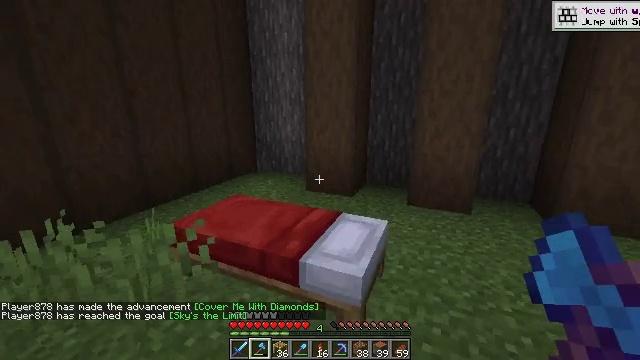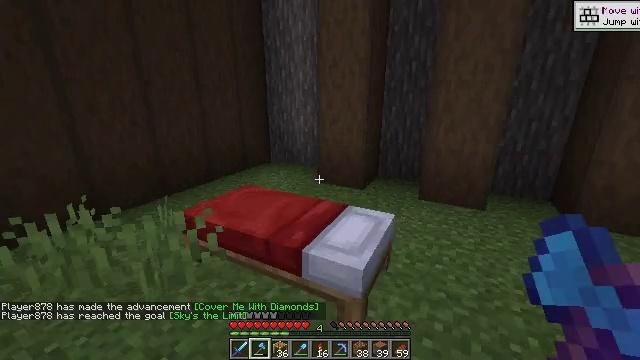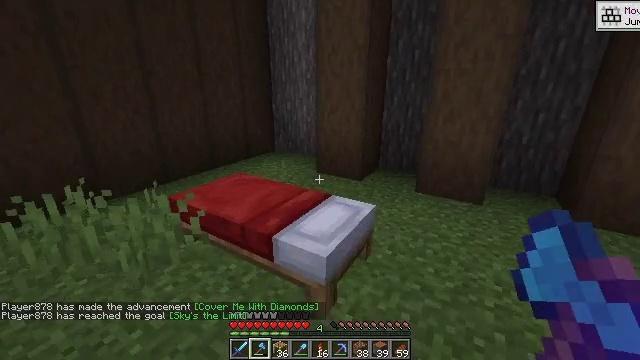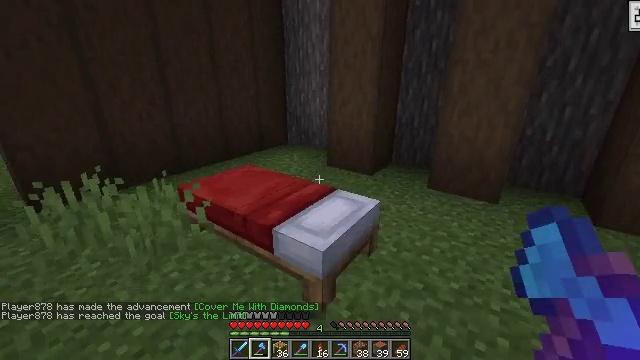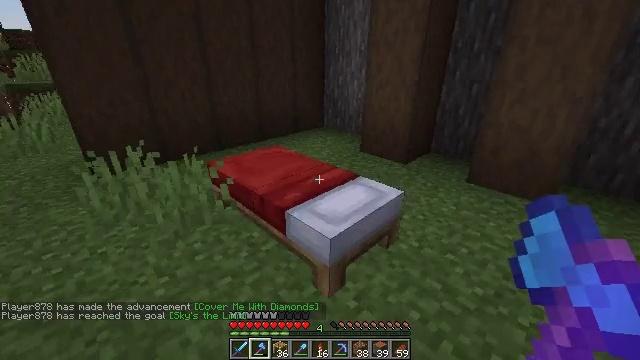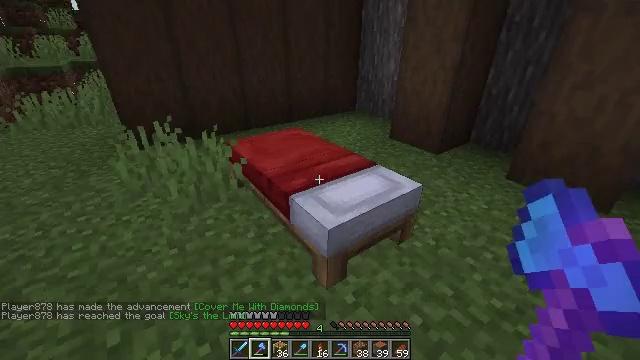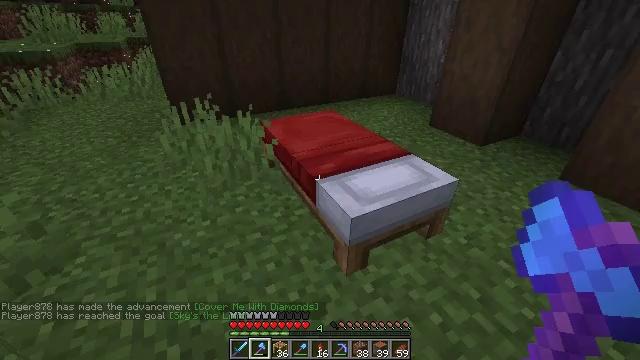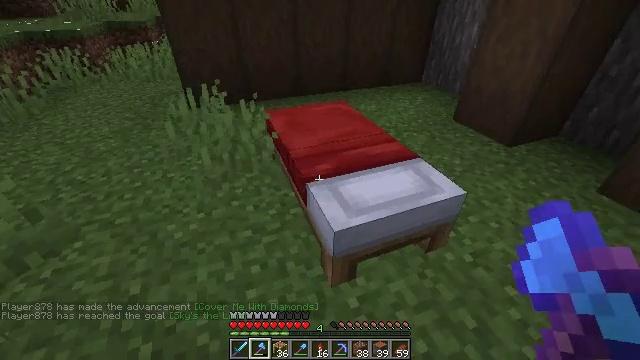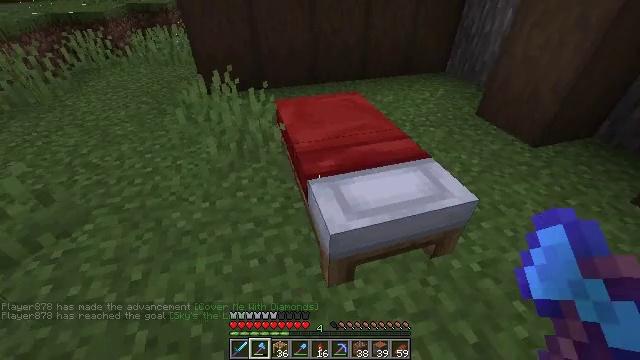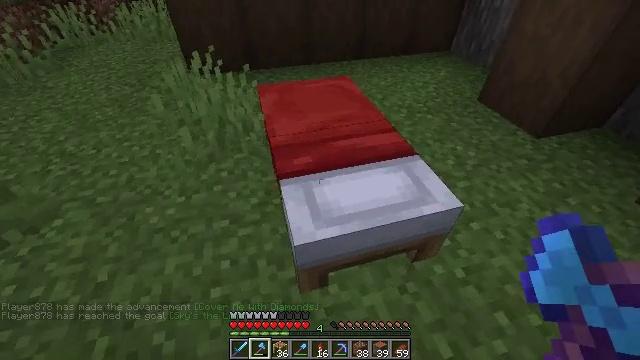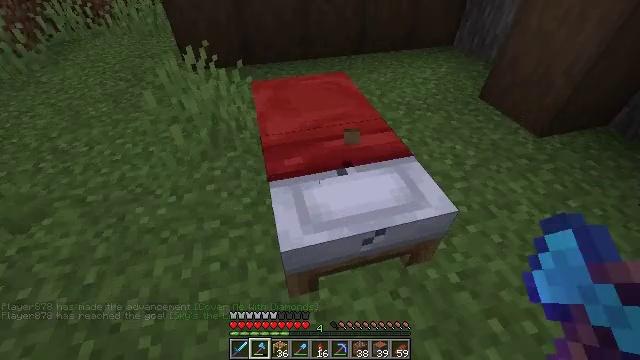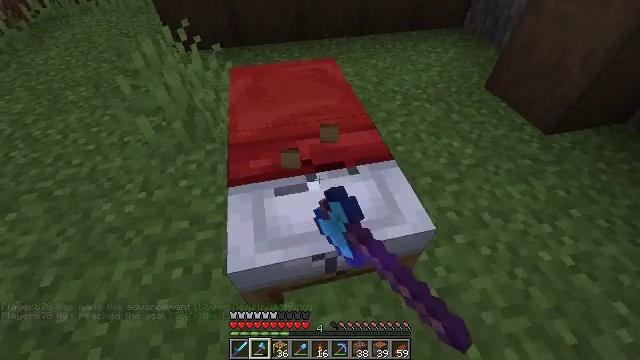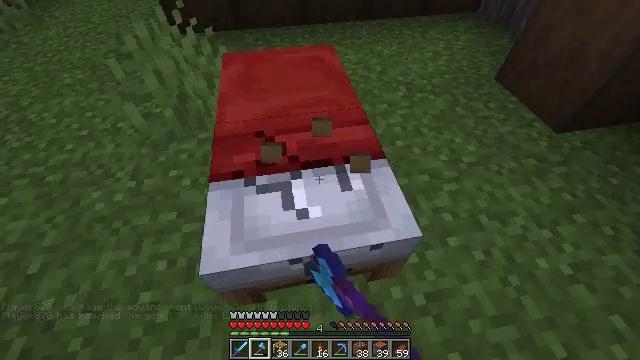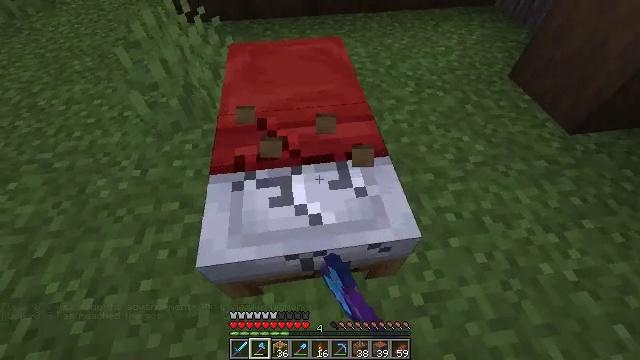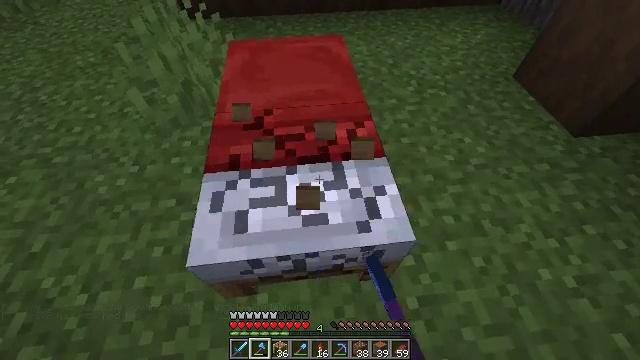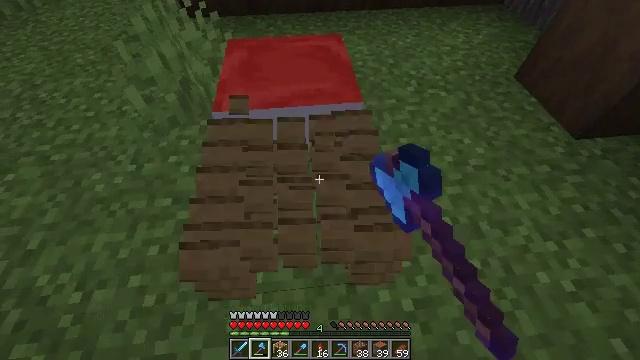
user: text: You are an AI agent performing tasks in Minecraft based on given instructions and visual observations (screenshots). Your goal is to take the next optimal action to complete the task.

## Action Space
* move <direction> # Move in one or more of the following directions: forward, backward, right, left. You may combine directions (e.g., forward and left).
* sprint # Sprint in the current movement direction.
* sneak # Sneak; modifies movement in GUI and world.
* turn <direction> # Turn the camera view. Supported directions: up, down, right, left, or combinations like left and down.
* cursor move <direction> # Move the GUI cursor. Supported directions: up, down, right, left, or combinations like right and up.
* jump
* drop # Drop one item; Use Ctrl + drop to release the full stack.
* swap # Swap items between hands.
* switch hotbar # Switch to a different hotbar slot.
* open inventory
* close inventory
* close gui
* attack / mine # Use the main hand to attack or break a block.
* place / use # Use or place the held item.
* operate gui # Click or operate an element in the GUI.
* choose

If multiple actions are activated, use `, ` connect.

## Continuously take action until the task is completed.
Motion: motion action
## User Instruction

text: Collect the red bed into your inventory.
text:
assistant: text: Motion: move right, turn left and down
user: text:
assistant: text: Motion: move right, turn left and down
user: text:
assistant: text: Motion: move forward and move right, turn left and down
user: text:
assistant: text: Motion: move forward and move right, turn left and down
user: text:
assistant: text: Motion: move forward and move right, turn left and down
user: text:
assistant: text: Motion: move forward and move right, turn left and down
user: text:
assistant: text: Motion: move forward and move right, turn left and down
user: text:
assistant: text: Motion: move forward and move right, turn left and down
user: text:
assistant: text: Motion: move forward and move right, turn left and down
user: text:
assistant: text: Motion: move forward and move right, turn down, attack / mine
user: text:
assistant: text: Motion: move forward and move right, turn left and down, attack / mine
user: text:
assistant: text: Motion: turn left and down, attack / mine
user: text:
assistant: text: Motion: turn left and down, attack / mine
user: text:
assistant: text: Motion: turn left, attack / mine
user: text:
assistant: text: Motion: attack / mine
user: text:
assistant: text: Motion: attack / mine
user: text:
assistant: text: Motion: no_op
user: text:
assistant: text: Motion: no_op
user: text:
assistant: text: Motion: no_op
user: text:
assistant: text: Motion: no_op